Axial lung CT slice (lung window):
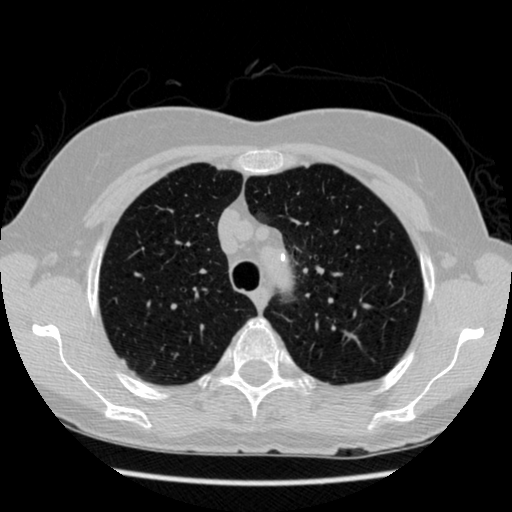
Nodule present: no